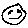
Label: smiley face